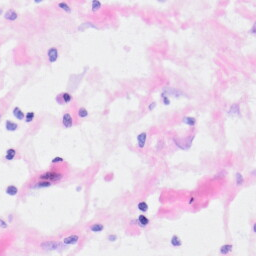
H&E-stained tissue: Kidney